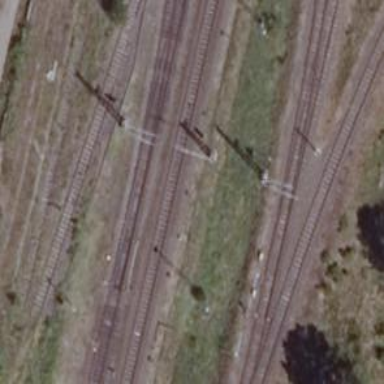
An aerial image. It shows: Railway switch.